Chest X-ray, AP view. Patient: 23 years old, sex F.
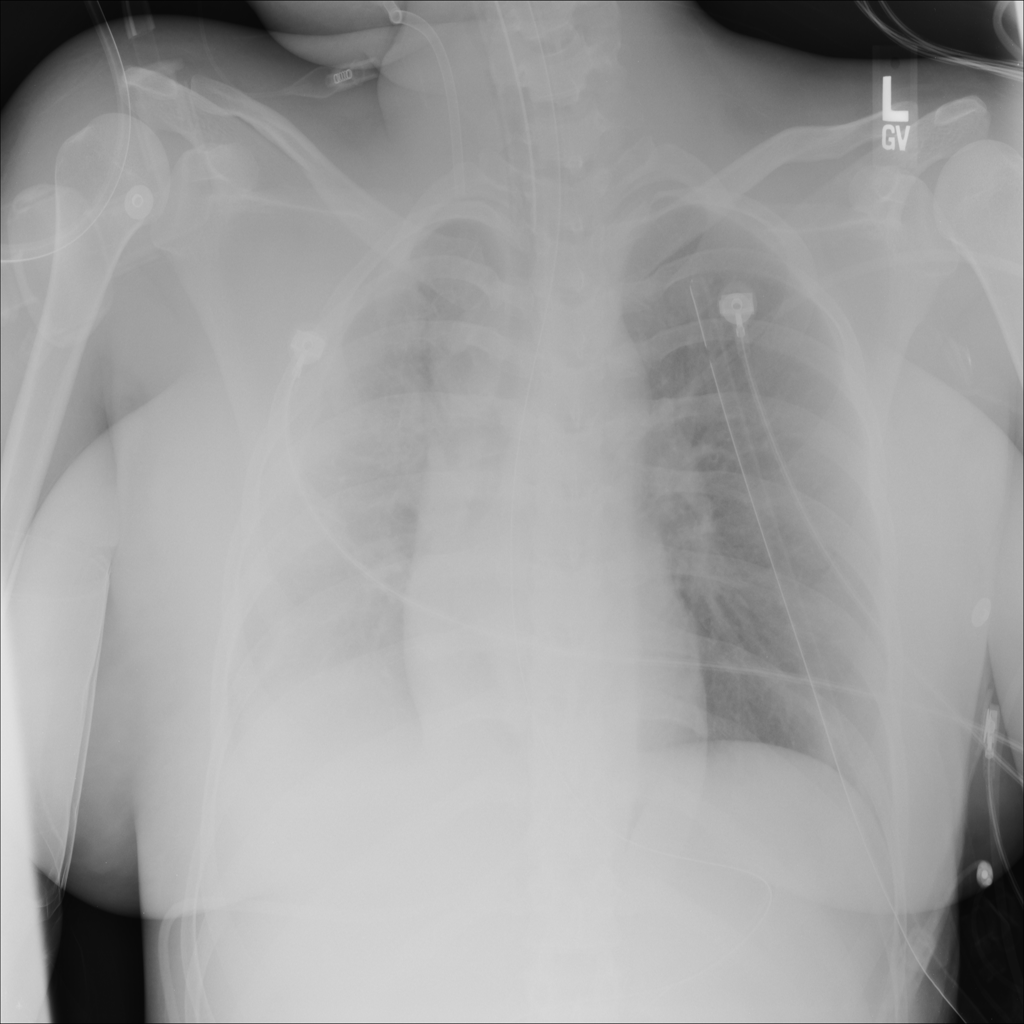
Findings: No Finding